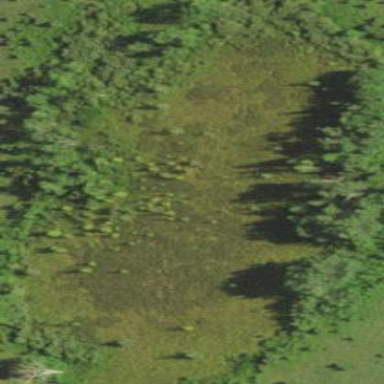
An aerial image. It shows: Marshy wetland area.